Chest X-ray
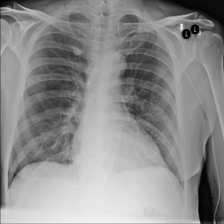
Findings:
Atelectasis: negative
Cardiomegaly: negative
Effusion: negative
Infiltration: negative
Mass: negative
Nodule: positive
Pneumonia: negative
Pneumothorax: negative
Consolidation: negative
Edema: negative
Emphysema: negative
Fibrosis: negative
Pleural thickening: negative
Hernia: negative